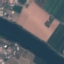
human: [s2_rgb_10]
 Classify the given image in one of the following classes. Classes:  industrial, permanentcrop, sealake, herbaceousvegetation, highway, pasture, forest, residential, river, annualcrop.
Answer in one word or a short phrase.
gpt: River